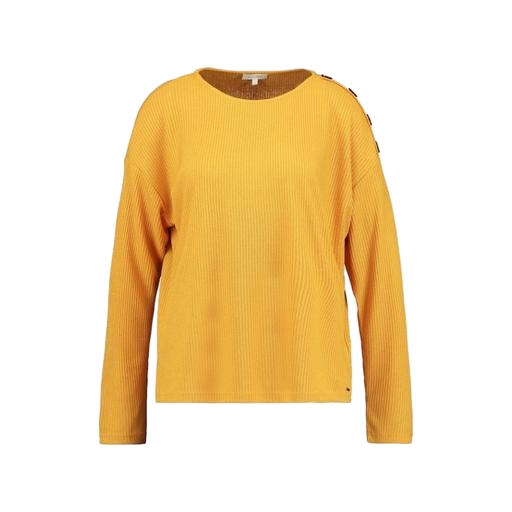
yellow iconic women's long-sleeved t-shirt, yellow long sleeves, yellow sweatshirt, white background